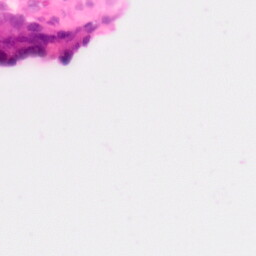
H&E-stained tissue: Colon